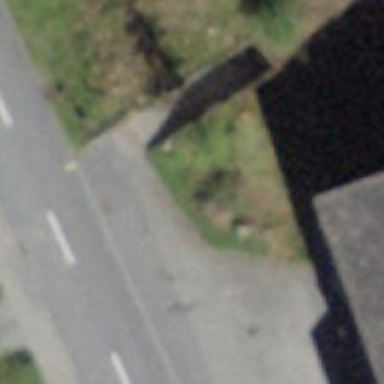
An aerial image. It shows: Bus stop with platform for public transport.